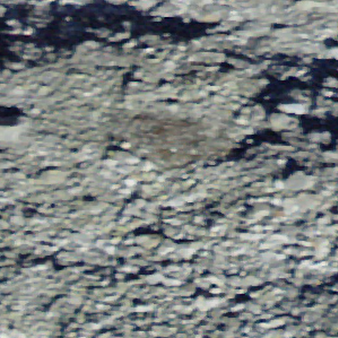
Label: other